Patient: sex M, age 59
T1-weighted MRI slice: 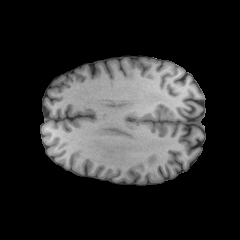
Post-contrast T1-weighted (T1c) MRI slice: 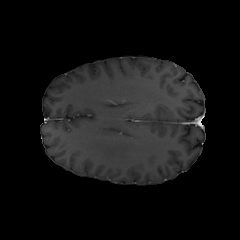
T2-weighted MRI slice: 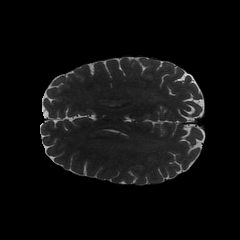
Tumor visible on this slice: yes
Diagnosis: Astrocytoma, IDH-wildtype
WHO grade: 3